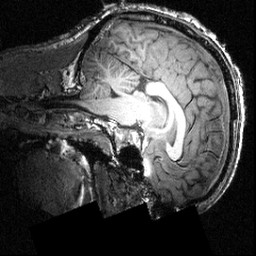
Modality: T1w
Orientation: sagittal
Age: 23
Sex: male
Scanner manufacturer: siemens
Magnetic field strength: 3.951 T
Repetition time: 1.5 s
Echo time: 0.00335 s